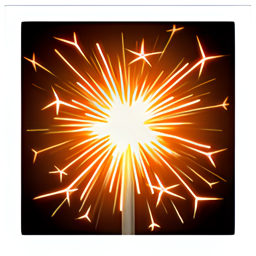
Name: firework sparkler
Emoji: 🎇
Group: Activities
Sub-group: event